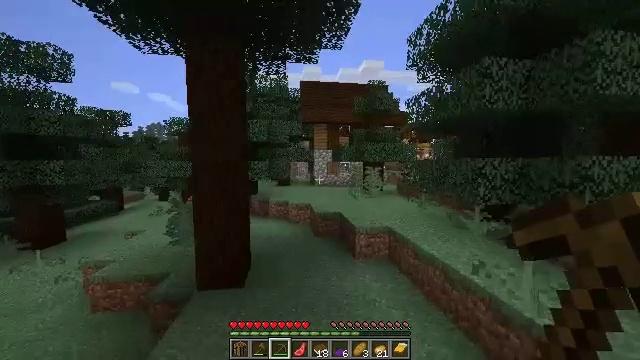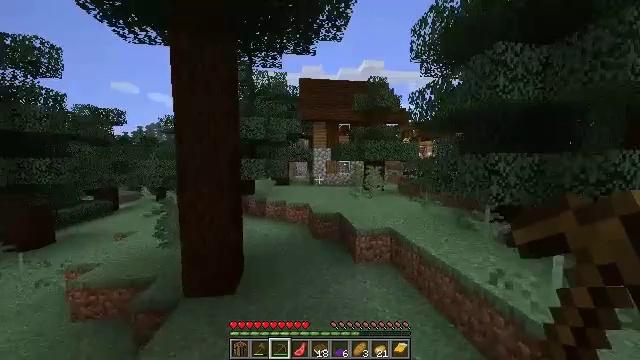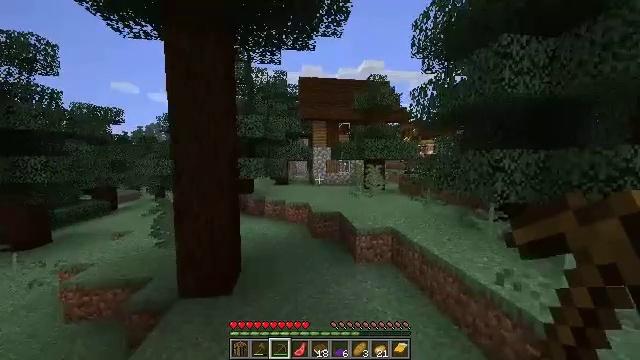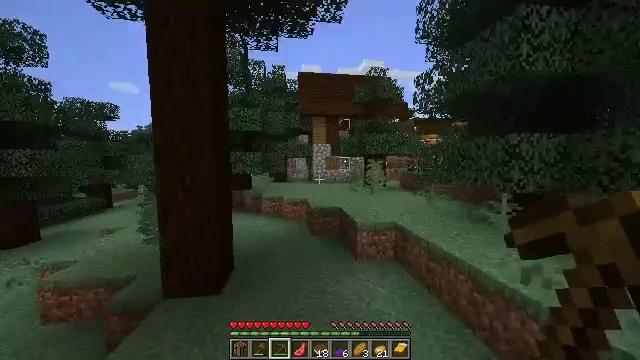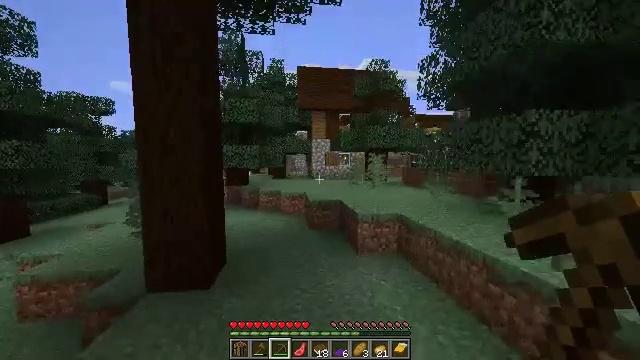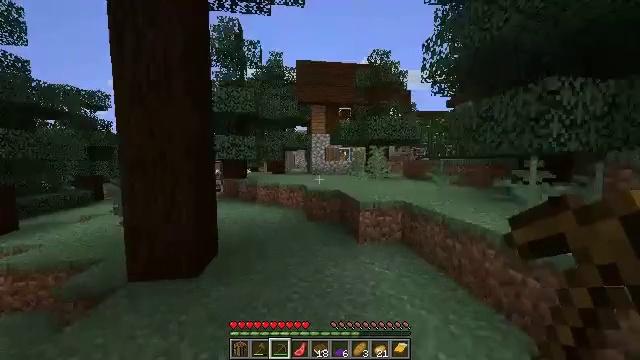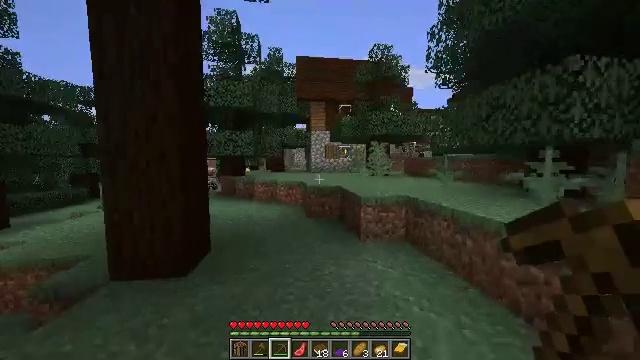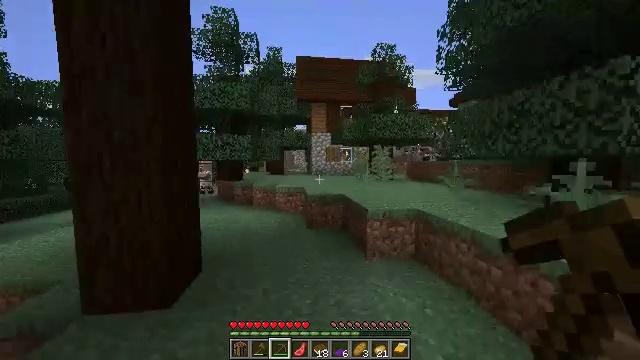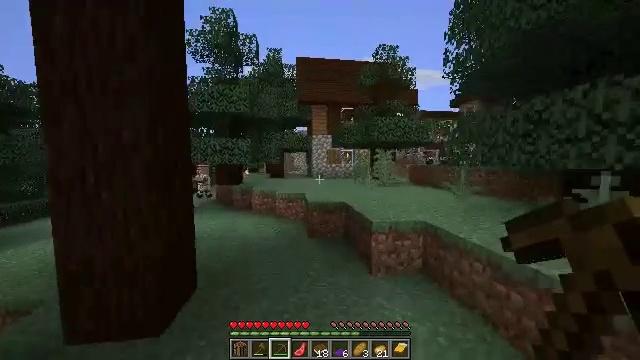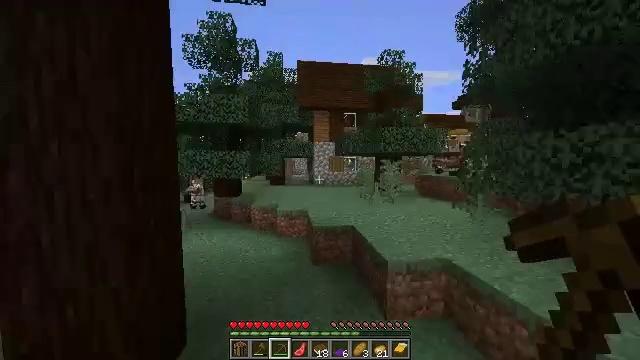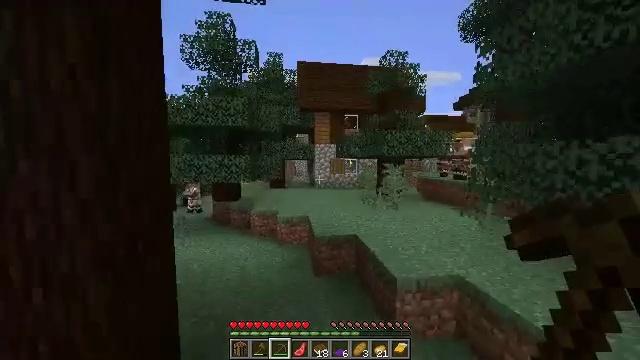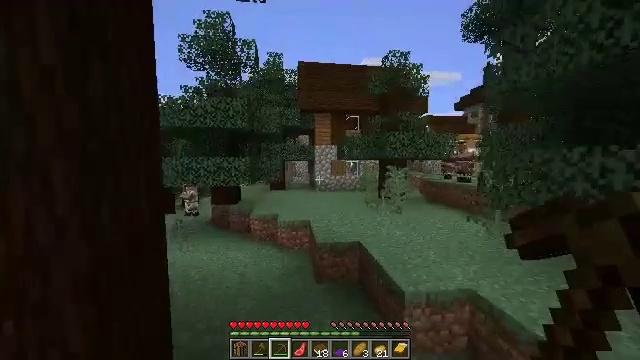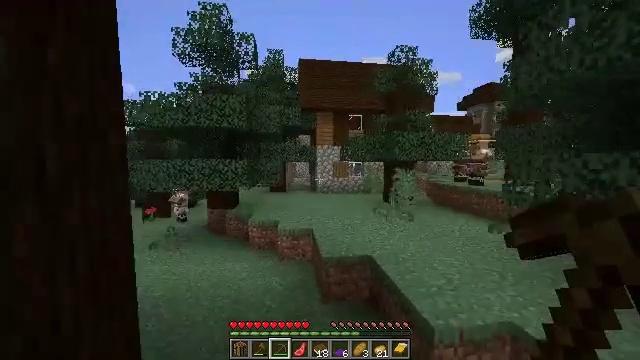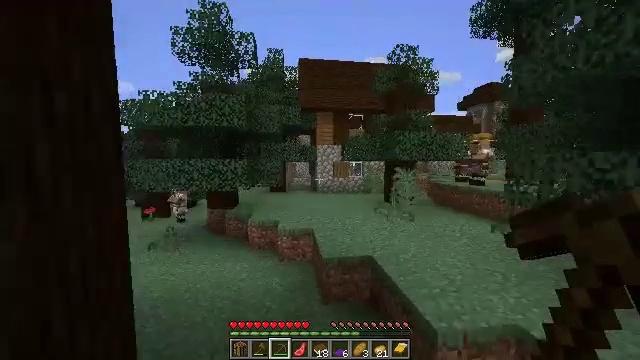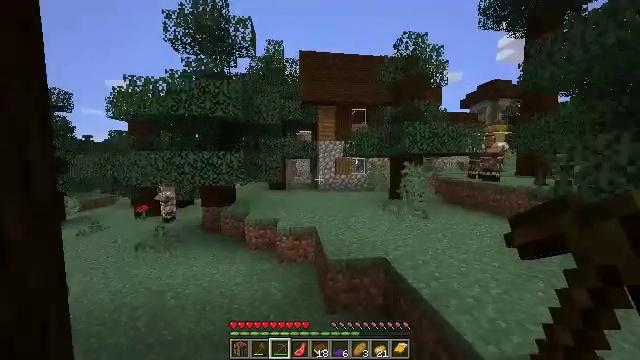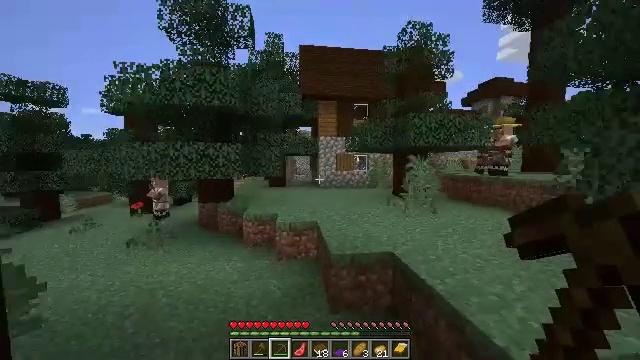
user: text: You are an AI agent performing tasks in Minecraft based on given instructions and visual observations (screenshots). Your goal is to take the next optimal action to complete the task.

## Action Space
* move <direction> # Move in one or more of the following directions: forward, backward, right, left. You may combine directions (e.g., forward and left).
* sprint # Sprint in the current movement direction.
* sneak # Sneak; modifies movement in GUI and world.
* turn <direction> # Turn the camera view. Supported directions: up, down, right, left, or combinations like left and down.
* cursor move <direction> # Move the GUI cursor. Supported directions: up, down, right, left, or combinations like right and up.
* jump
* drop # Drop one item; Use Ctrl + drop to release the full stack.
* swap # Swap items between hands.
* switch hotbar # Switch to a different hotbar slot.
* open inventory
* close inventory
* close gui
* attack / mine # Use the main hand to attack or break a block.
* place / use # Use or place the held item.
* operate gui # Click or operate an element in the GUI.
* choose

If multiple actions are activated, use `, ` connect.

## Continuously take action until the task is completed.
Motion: motion action
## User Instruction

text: Gather the purple carpet by attacking it.
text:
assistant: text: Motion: move forward, jump
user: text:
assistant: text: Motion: move forward, jump
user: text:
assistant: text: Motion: move forward, jump
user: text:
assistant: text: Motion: move forward, jump
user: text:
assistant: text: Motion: move forward, jump
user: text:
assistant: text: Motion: move forward and move left, jump
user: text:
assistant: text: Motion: move forward and move left, jump
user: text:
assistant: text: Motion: move forward and move left, jump
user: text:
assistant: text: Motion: move forward and move left, jump
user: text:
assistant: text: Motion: move forward, jump
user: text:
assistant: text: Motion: move forward, jump
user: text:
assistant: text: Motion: move forward
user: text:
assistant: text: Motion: move forward
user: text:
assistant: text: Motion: move forward
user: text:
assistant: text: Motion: move forward
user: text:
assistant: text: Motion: move forward
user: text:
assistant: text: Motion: move forward, turn right, jump
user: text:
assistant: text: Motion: move forward, turn right and up, jump
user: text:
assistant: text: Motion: move forward, turn right, jump
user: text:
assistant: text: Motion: move forward, jump
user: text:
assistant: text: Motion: move forward, jump
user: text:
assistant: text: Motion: move forward, jump
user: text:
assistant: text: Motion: move forward, jump
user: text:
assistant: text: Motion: move forward, jump
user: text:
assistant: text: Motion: move forward, jump
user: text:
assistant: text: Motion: move forward, jump
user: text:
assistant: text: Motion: move forward, jump
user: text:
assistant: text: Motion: move forward, jump
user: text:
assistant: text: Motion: move forward
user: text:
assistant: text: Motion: move forward